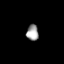
Tissue: lung
Cell type: T cells
Senescence score: 0.5718
Nuclear area (px): 185
Mean DAPI intensity: 161.514